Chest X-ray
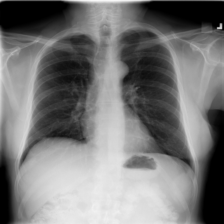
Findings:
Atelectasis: negative
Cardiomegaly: negative
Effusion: negative
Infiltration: negative
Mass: negative
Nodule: negative
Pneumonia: negative
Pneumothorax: negative
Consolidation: negative
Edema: negative
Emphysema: negative
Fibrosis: negative
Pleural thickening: negative
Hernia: negative